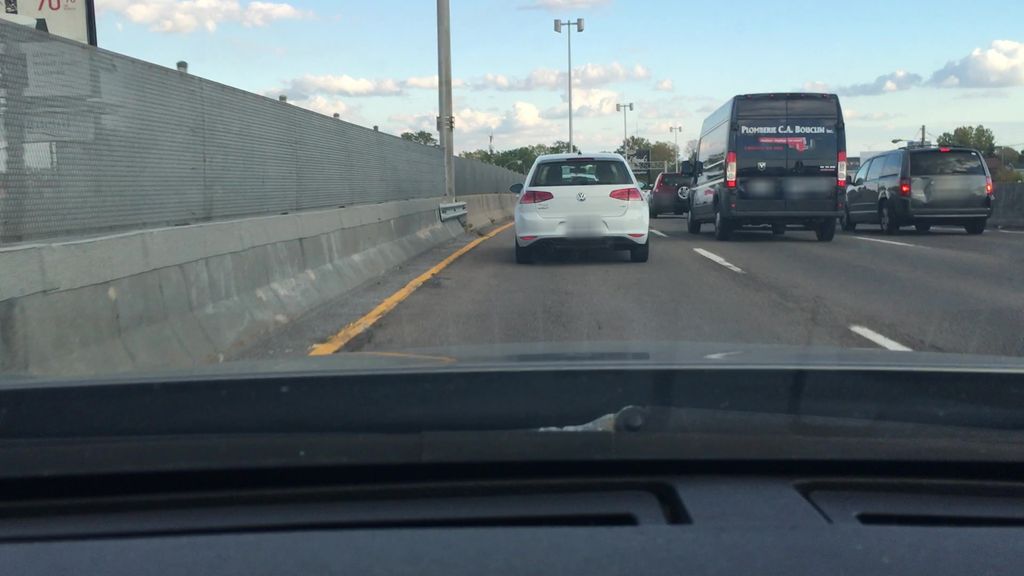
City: montreal